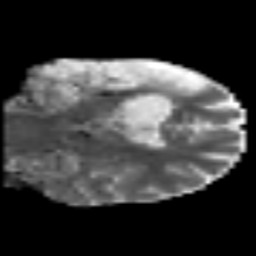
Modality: MD
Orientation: coronal
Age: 50
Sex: male
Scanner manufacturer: siemens
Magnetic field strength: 3 T
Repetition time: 6.1 s
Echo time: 0.101 s